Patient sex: M
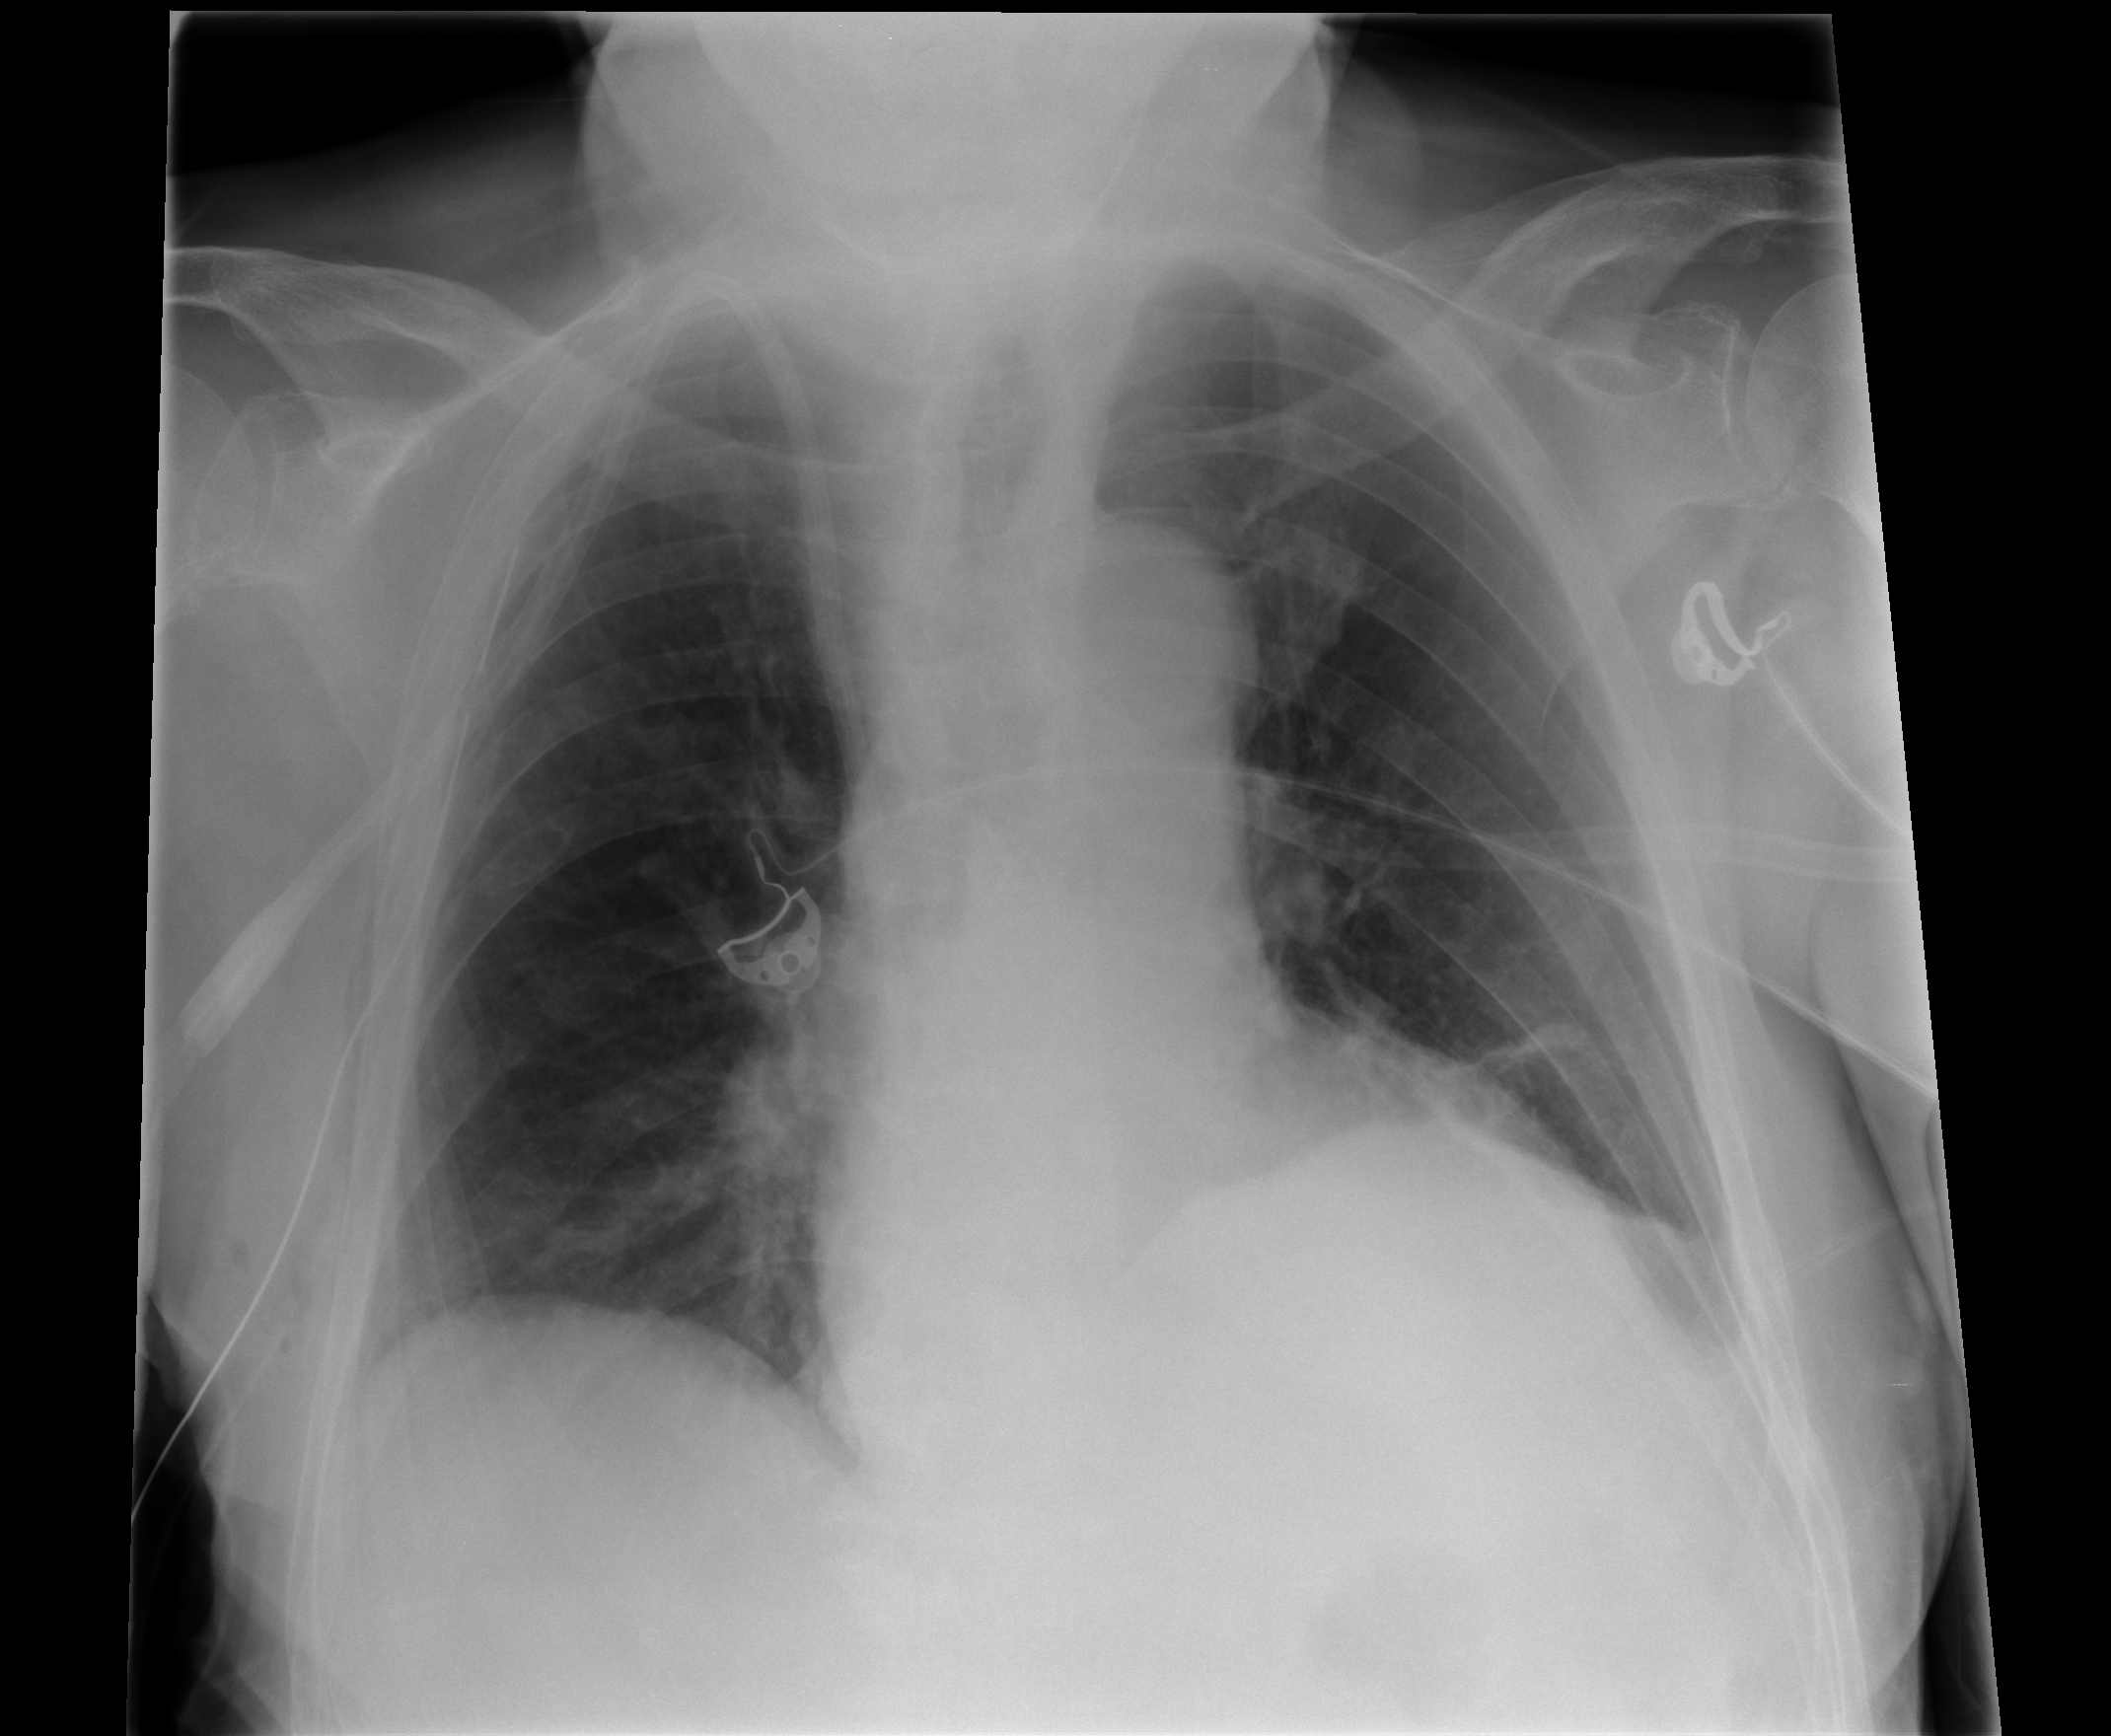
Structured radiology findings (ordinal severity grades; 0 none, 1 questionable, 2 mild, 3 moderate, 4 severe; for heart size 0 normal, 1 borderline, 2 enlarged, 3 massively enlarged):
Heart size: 1
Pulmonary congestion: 0
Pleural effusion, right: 0
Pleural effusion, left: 0
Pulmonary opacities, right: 0
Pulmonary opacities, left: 0
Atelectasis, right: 1
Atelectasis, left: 2